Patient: sex M, age 75
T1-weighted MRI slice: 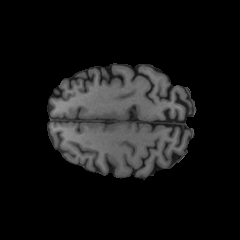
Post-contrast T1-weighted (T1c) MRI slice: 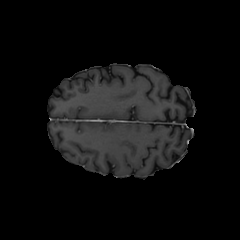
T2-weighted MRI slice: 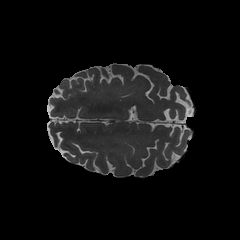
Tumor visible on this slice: no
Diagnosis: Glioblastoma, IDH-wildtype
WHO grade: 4